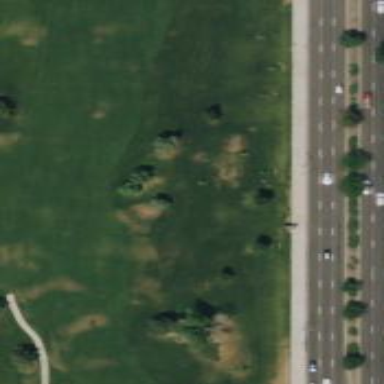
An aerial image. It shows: Scenic golf fairway.